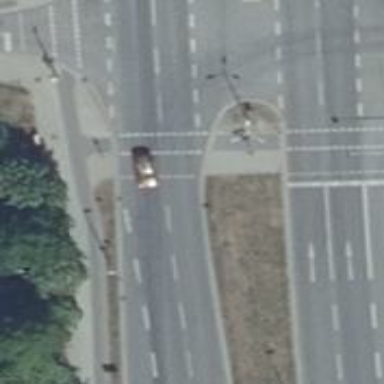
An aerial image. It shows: Traffic signal crossing.